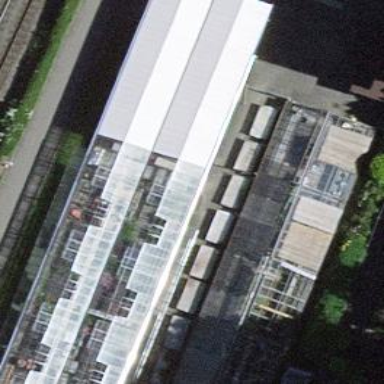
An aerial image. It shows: Greenhouse.